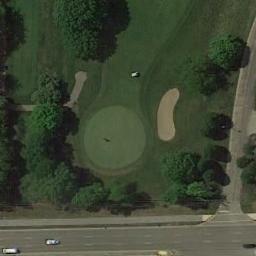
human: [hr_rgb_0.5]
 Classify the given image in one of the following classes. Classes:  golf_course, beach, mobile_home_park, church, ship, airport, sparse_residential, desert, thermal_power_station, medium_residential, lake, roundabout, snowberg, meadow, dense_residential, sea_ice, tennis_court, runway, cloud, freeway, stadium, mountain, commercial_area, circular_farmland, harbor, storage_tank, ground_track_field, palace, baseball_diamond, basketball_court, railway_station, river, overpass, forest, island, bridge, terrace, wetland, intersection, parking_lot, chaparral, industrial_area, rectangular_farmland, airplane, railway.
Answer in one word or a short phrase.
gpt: golf_course